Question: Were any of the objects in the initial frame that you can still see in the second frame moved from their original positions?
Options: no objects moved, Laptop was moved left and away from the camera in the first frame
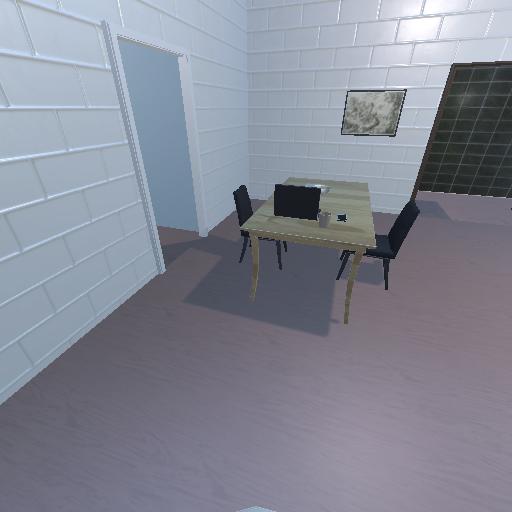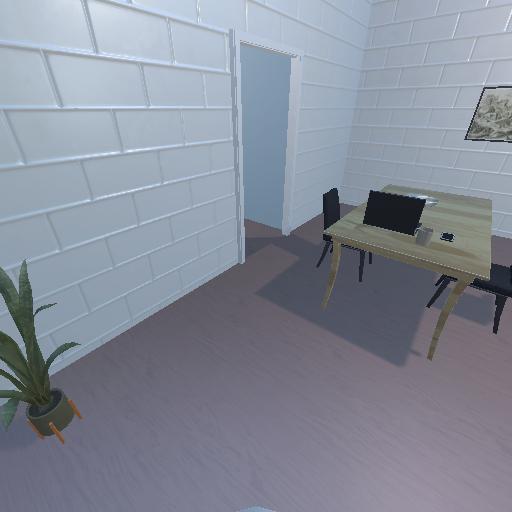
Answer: no objects moved